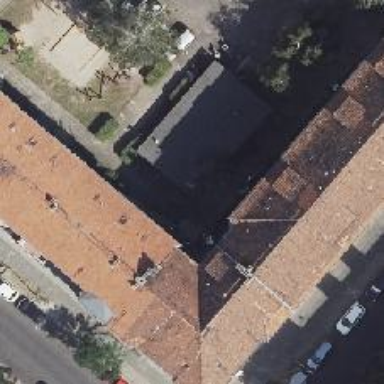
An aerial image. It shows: Service building with flat roof.